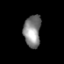
Tissue: prostate
Cell type: T cells
Senescence score: 0.3326
Nuclear area (px): 535
Mean DAPI intensity: 134.011